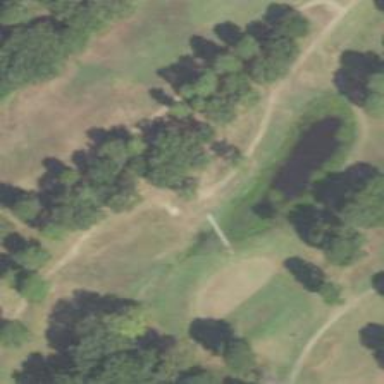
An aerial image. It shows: Pathway for golfing.